Interaction volume radius: 10 \u00c5
Interaction volume height: 15 \u00c5
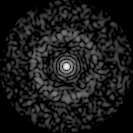
Disorder parameter: 0.8128